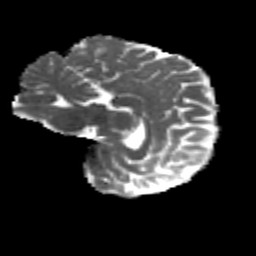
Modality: MD
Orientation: sagittal
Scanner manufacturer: siemens
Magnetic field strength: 3 T
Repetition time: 4.16 s
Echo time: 0.0806 s